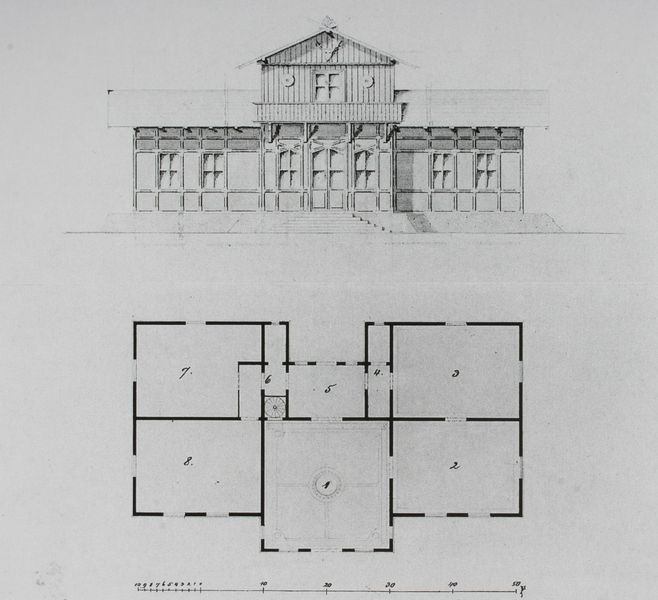
Titel: Ansicht und Grundriss des "Koeniglichen Jagdhauses auf der Schachen-Alpe"
Künstler: Joseph Röhrer
Standort: Schachen
Institution: Königshaus
Schlagwörter: schatten, weiß, fenster, holz, pfeiler, schwarz, skizze, säule, tür, zeichnung, zimmer, dach, gebäude, haus, masse, wand, architektur, hütte, balkon, papier, fassade, türen, giebel, grafik, treppe, treppen, symmetrie, zahlen, ziffern, balken, stufen, umriss, rechtecke, archtektur, stockwerk, symmetrisch, druck, räume, entwurf, quadrate, zahl, konstruktion, fachwerk, plan, ballustrade, wendeltreppe, zierde, nummern, geweih, hasu, geschoss, grundriss, massstab, aufriss, bauplan, palladio, distanz, aufmass, einstöckig, masstab, abmessung, maßangabe, planung, gartenhaus, hirschgeweih, bemessung, augriss, trippen, forsthaus, försterei, schießscheiben, umrss, schitze